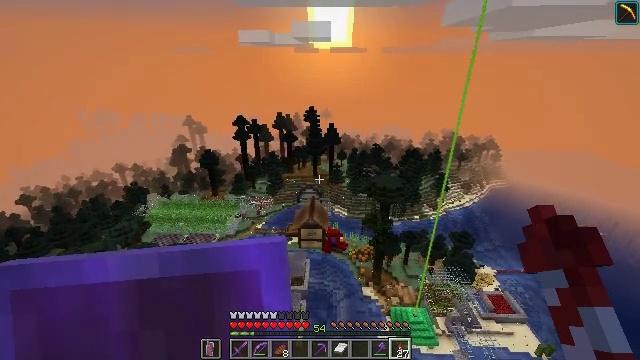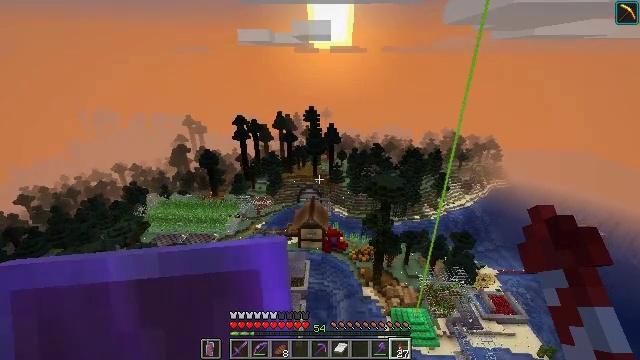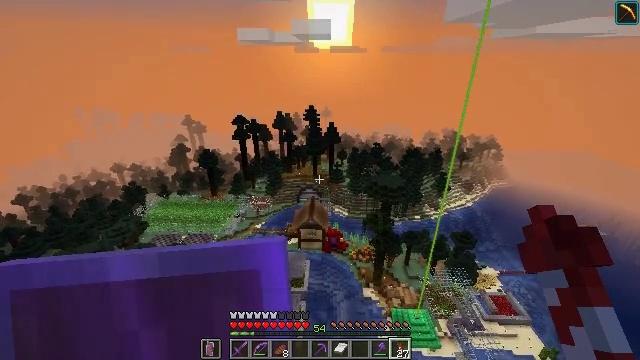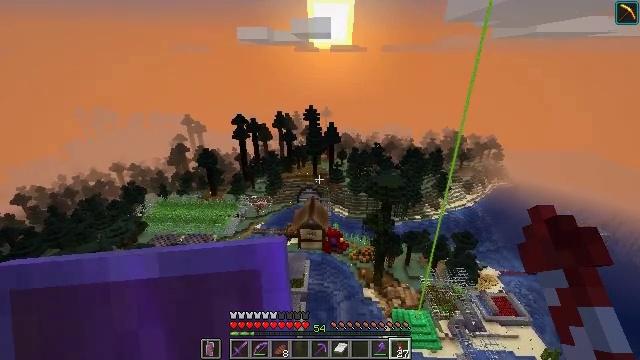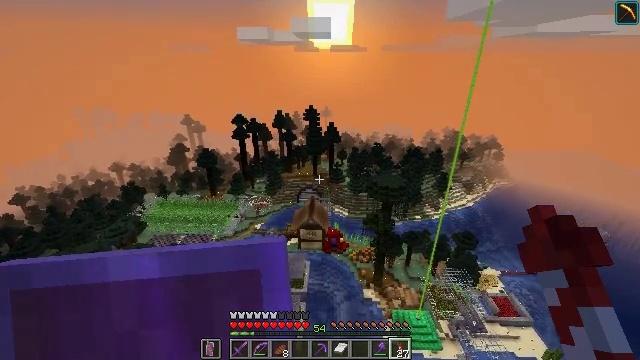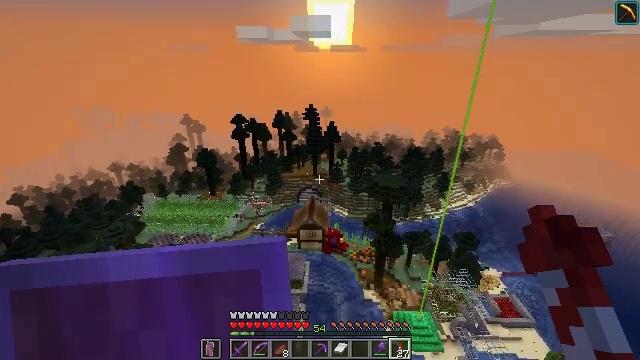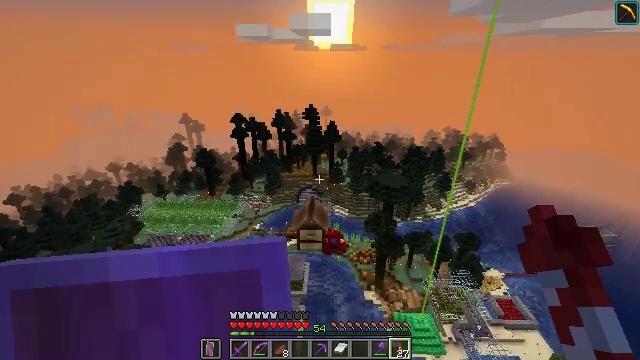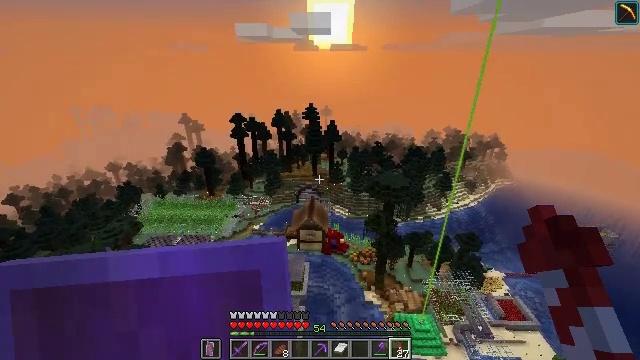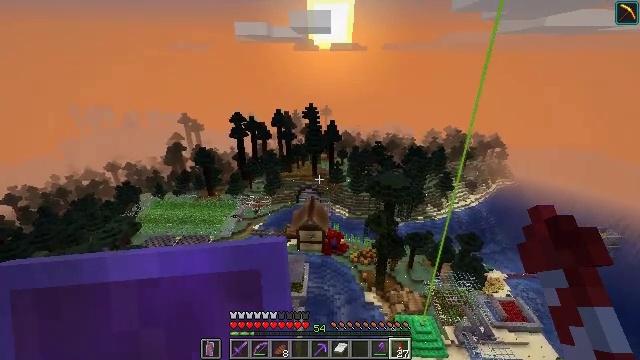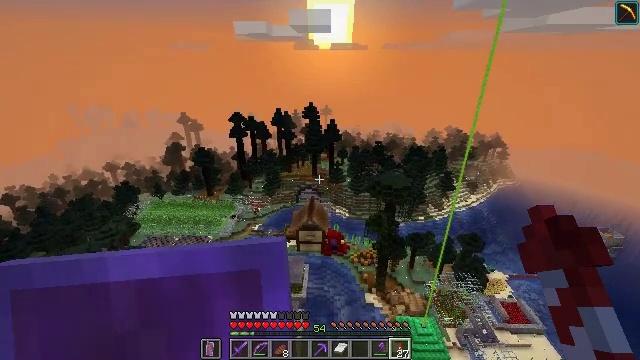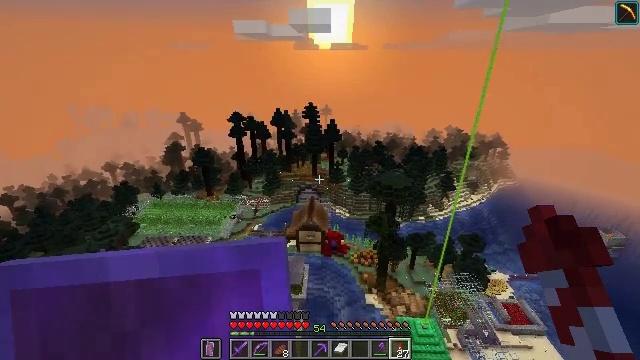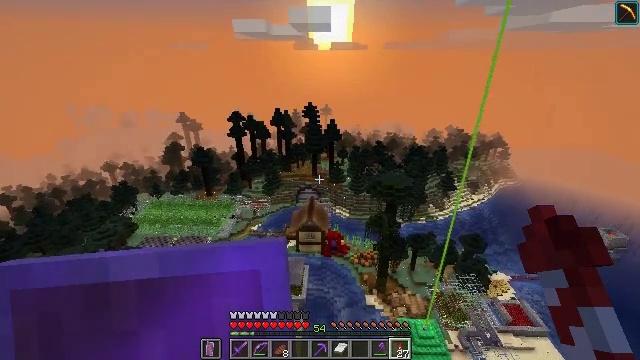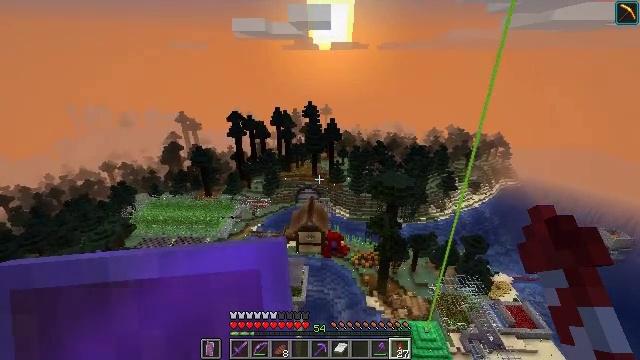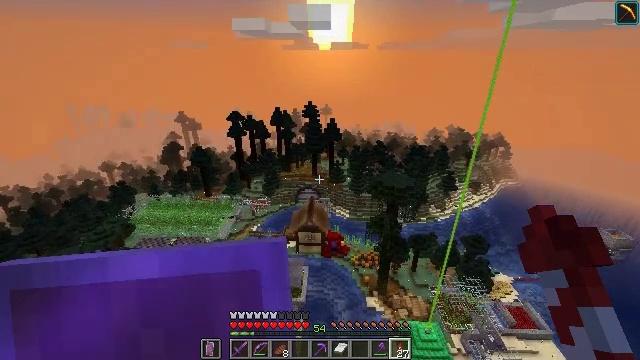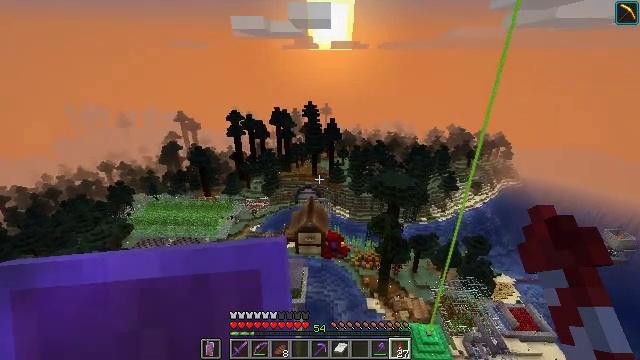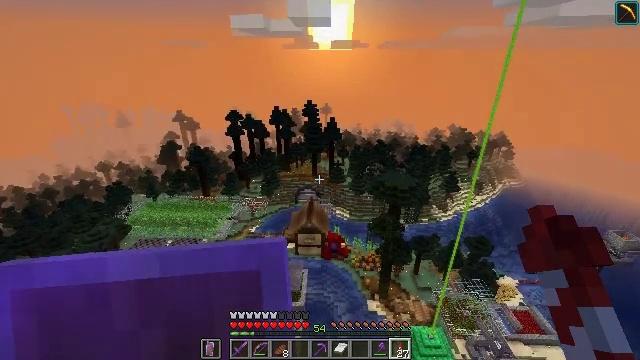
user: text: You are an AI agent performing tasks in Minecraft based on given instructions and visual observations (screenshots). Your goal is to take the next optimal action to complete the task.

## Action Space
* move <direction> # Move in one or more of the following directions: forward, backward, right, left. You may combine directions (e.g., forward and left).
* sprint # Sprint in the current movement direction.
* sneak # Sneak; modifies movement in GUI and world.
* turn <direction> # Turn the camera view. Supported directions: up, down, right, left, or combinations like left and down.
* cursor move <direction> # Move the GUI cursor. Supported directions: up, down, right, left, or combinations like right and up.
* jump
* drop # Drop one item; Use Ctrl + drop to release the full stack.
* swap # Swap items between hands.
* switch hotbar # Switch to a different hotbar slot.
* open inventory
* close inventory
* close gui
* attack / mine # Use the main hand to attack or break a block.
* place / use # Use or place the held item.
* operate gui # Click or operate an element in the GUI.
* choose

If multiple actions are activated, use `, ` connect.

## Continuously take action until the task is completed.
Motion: motion action
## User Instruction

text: Open the crafting table to make paper.
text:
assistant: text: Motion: no_op
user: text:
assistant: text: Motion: no_op
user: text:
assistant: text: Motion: no_op
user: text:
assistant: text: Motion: no_op
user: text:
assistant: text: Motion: no_op
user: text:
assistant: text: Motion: no_op
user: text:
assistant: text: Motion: no_op
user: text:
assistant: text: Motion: no_op
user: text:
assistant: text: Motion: no_op
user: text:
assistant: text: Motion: no_op
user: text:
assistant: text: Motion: no_op
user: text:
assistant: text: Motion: no_op
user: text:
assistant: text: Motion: no_op
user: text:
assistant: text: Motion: no_op
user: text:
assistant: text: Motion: no_op
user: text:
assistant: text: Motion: no_op
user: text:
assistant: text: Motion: turn right
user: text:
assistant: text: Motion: turn right and down
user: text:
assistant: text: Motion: turn right and down
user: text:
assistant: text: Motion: no_op
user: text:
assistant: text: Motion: no_op
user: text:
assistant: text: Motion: no_op
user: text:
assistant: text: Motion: no_op
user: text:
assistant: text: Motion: no_op
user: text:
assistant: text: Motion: no_op
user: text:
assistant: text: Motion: no_op
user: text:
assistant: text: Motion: no_op
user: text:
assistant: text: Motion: no_op
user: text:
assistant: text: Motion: no_op
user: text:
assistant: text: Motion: no_op